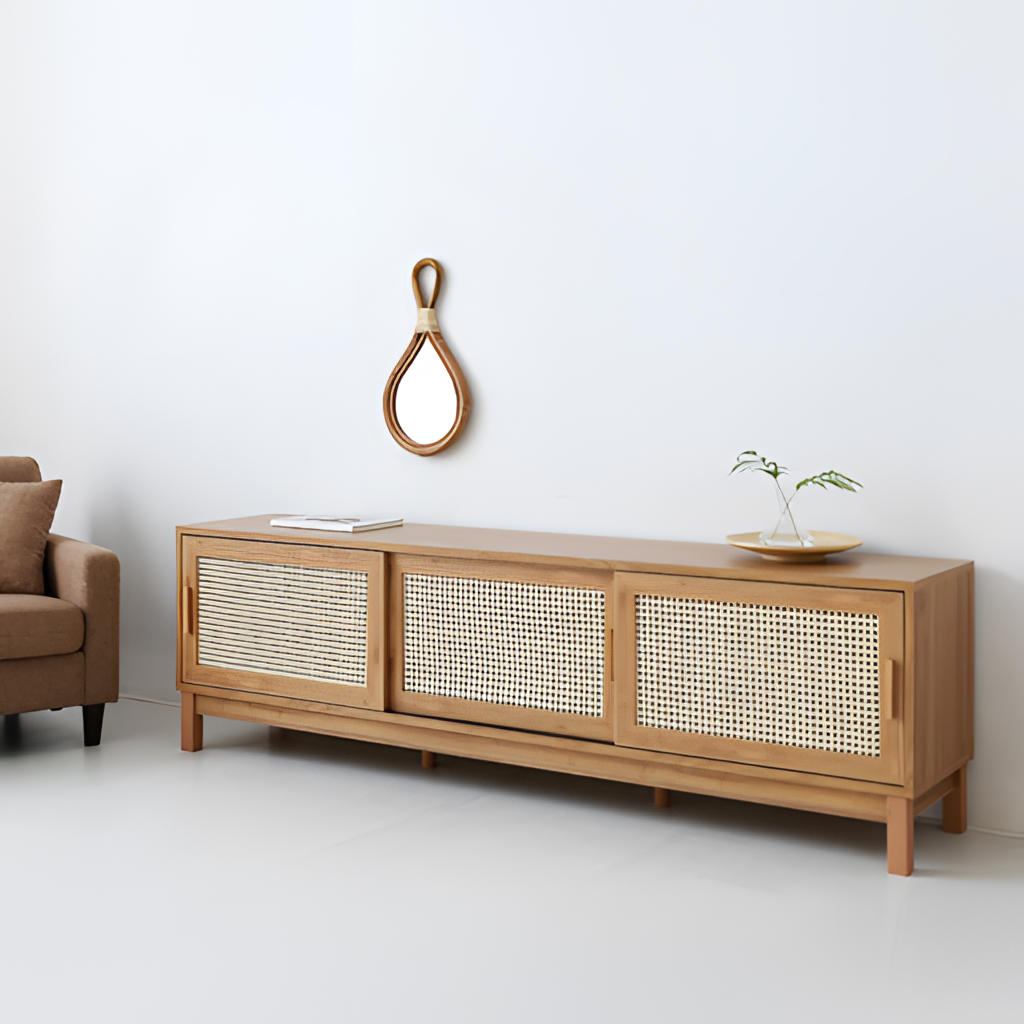
living room, wood console table, tile flooring, with large square pattern, modern, white paint wallpaper, with solid pattern